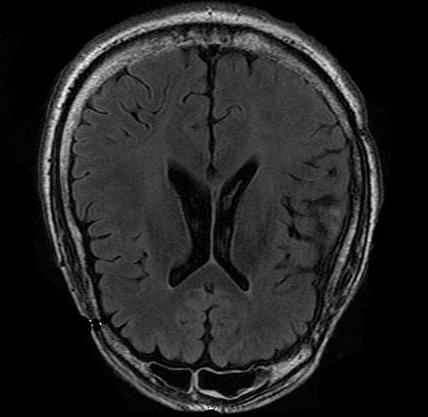
Label: notumor